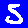
Digit: 5